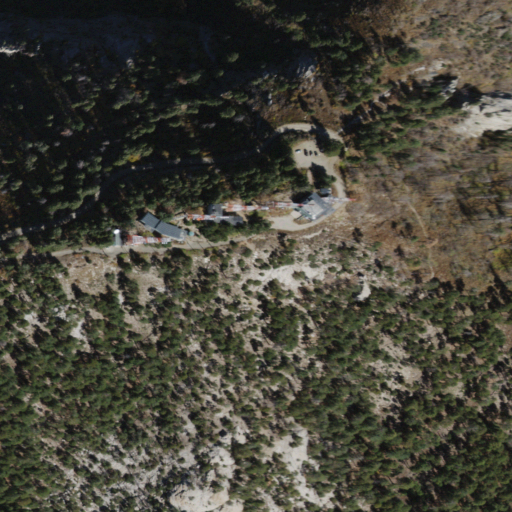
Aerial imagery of mountain in Arizona named Mount Bigelow containing evergreen forest, grassland, shrub, and open development